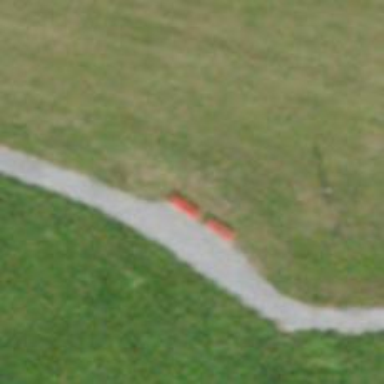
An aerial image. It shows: Bench for seating.